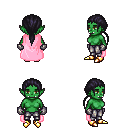
a pixel art fantasy rpg character, female body template, orc, green skin, pink cape, metal pants, raven ponytail hairstyle, metal gloves, gold boots, four views (front, back, left, right), 2x2 character sprite sheet, small pixel art, hard edges, no anti-aliasing